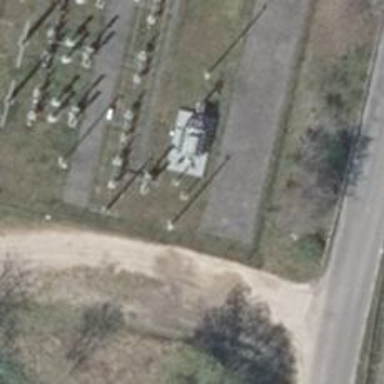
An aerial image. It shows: Transformer on power line.